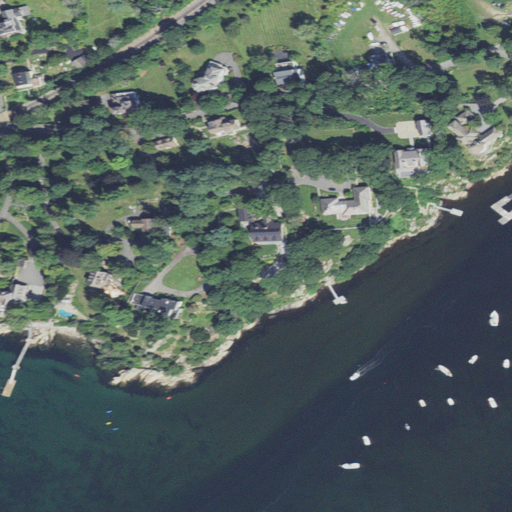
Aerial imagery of cape in Massachusetts named Glass Head containing open water, evergreen forest, open development, low intensity development, medium intensity development, grassland, barren land, mixed forest, shrub, and herbaceous wetlands